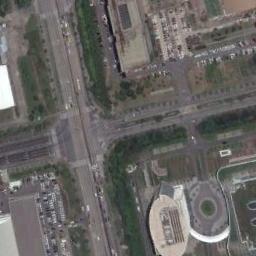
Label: intersection